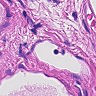
Metastatic tissue present: no